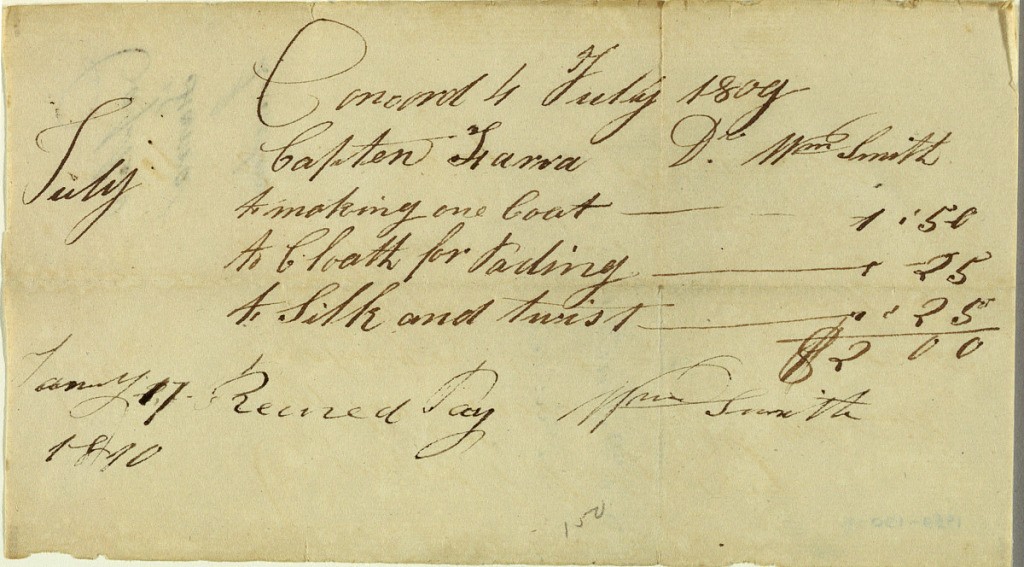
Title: Bill for making coat
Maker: Din Smith
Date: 1809
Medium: paper
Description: Bill, handwritten, for the making of a coat for a Captain Hanna [?] by Din Smith. Submitted July 1809; received payment January 1810.